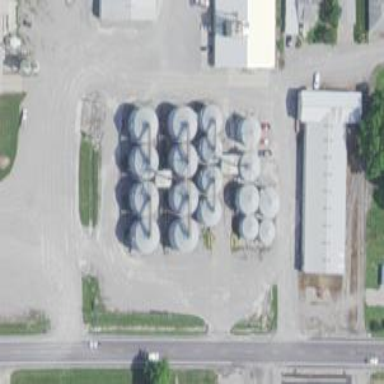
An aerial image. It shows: Silo.